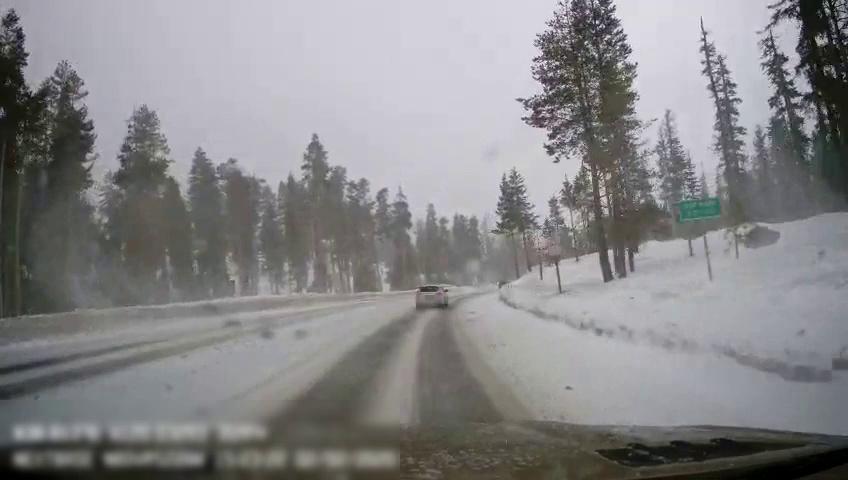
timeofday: Day
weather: Snowy
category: Drivable Space
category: Vehicles | SUV
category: Traffic | Signs